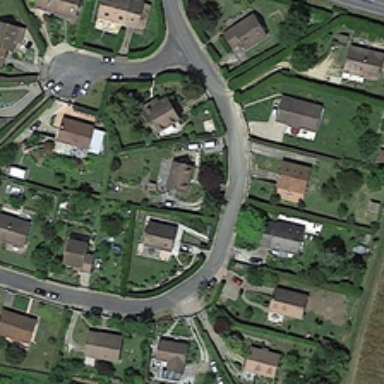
Many buildings and green trees are in a medium residential area .